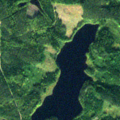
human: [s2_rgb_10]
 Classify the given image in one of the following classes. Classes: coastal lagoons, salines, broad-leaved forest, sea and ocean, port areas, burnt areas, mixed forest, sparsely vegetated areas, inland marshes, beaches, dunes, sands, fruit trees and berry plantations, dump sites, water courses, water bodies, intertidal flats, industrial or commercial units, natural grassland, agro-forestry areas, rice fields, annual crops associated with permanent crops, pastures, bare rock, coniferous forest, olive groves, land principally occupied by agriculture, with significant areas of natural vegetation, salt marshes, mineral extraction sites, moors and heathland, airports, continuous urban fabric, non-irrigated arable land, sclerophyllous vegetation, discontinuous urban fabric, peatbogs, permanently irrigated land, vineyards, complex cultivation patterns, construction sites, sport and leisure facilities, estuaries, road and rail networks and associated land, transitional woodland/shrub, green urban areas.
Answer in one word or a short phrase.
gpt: coniferous forest, mixed forest, water bodies